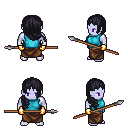
a pixel art fantasy rpg character, male body template, dark elf, purple skin, teal sleeveless shirt, robe skirt, raven right-swept hairstyle, gold gloves, spear, four views (front, back, left, right), 2x2 character sprite sheet, small pixel art, hard edges, no anti-aliasing